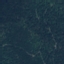
Land use / land cover class: Forest